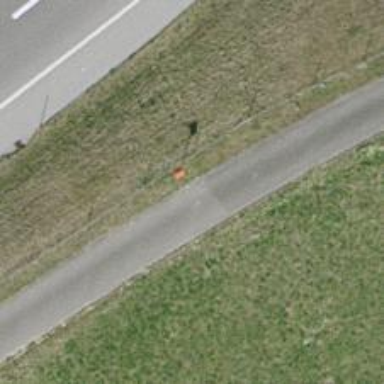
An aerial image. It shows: Pole with roof-covered pipeline marker.